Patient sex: F
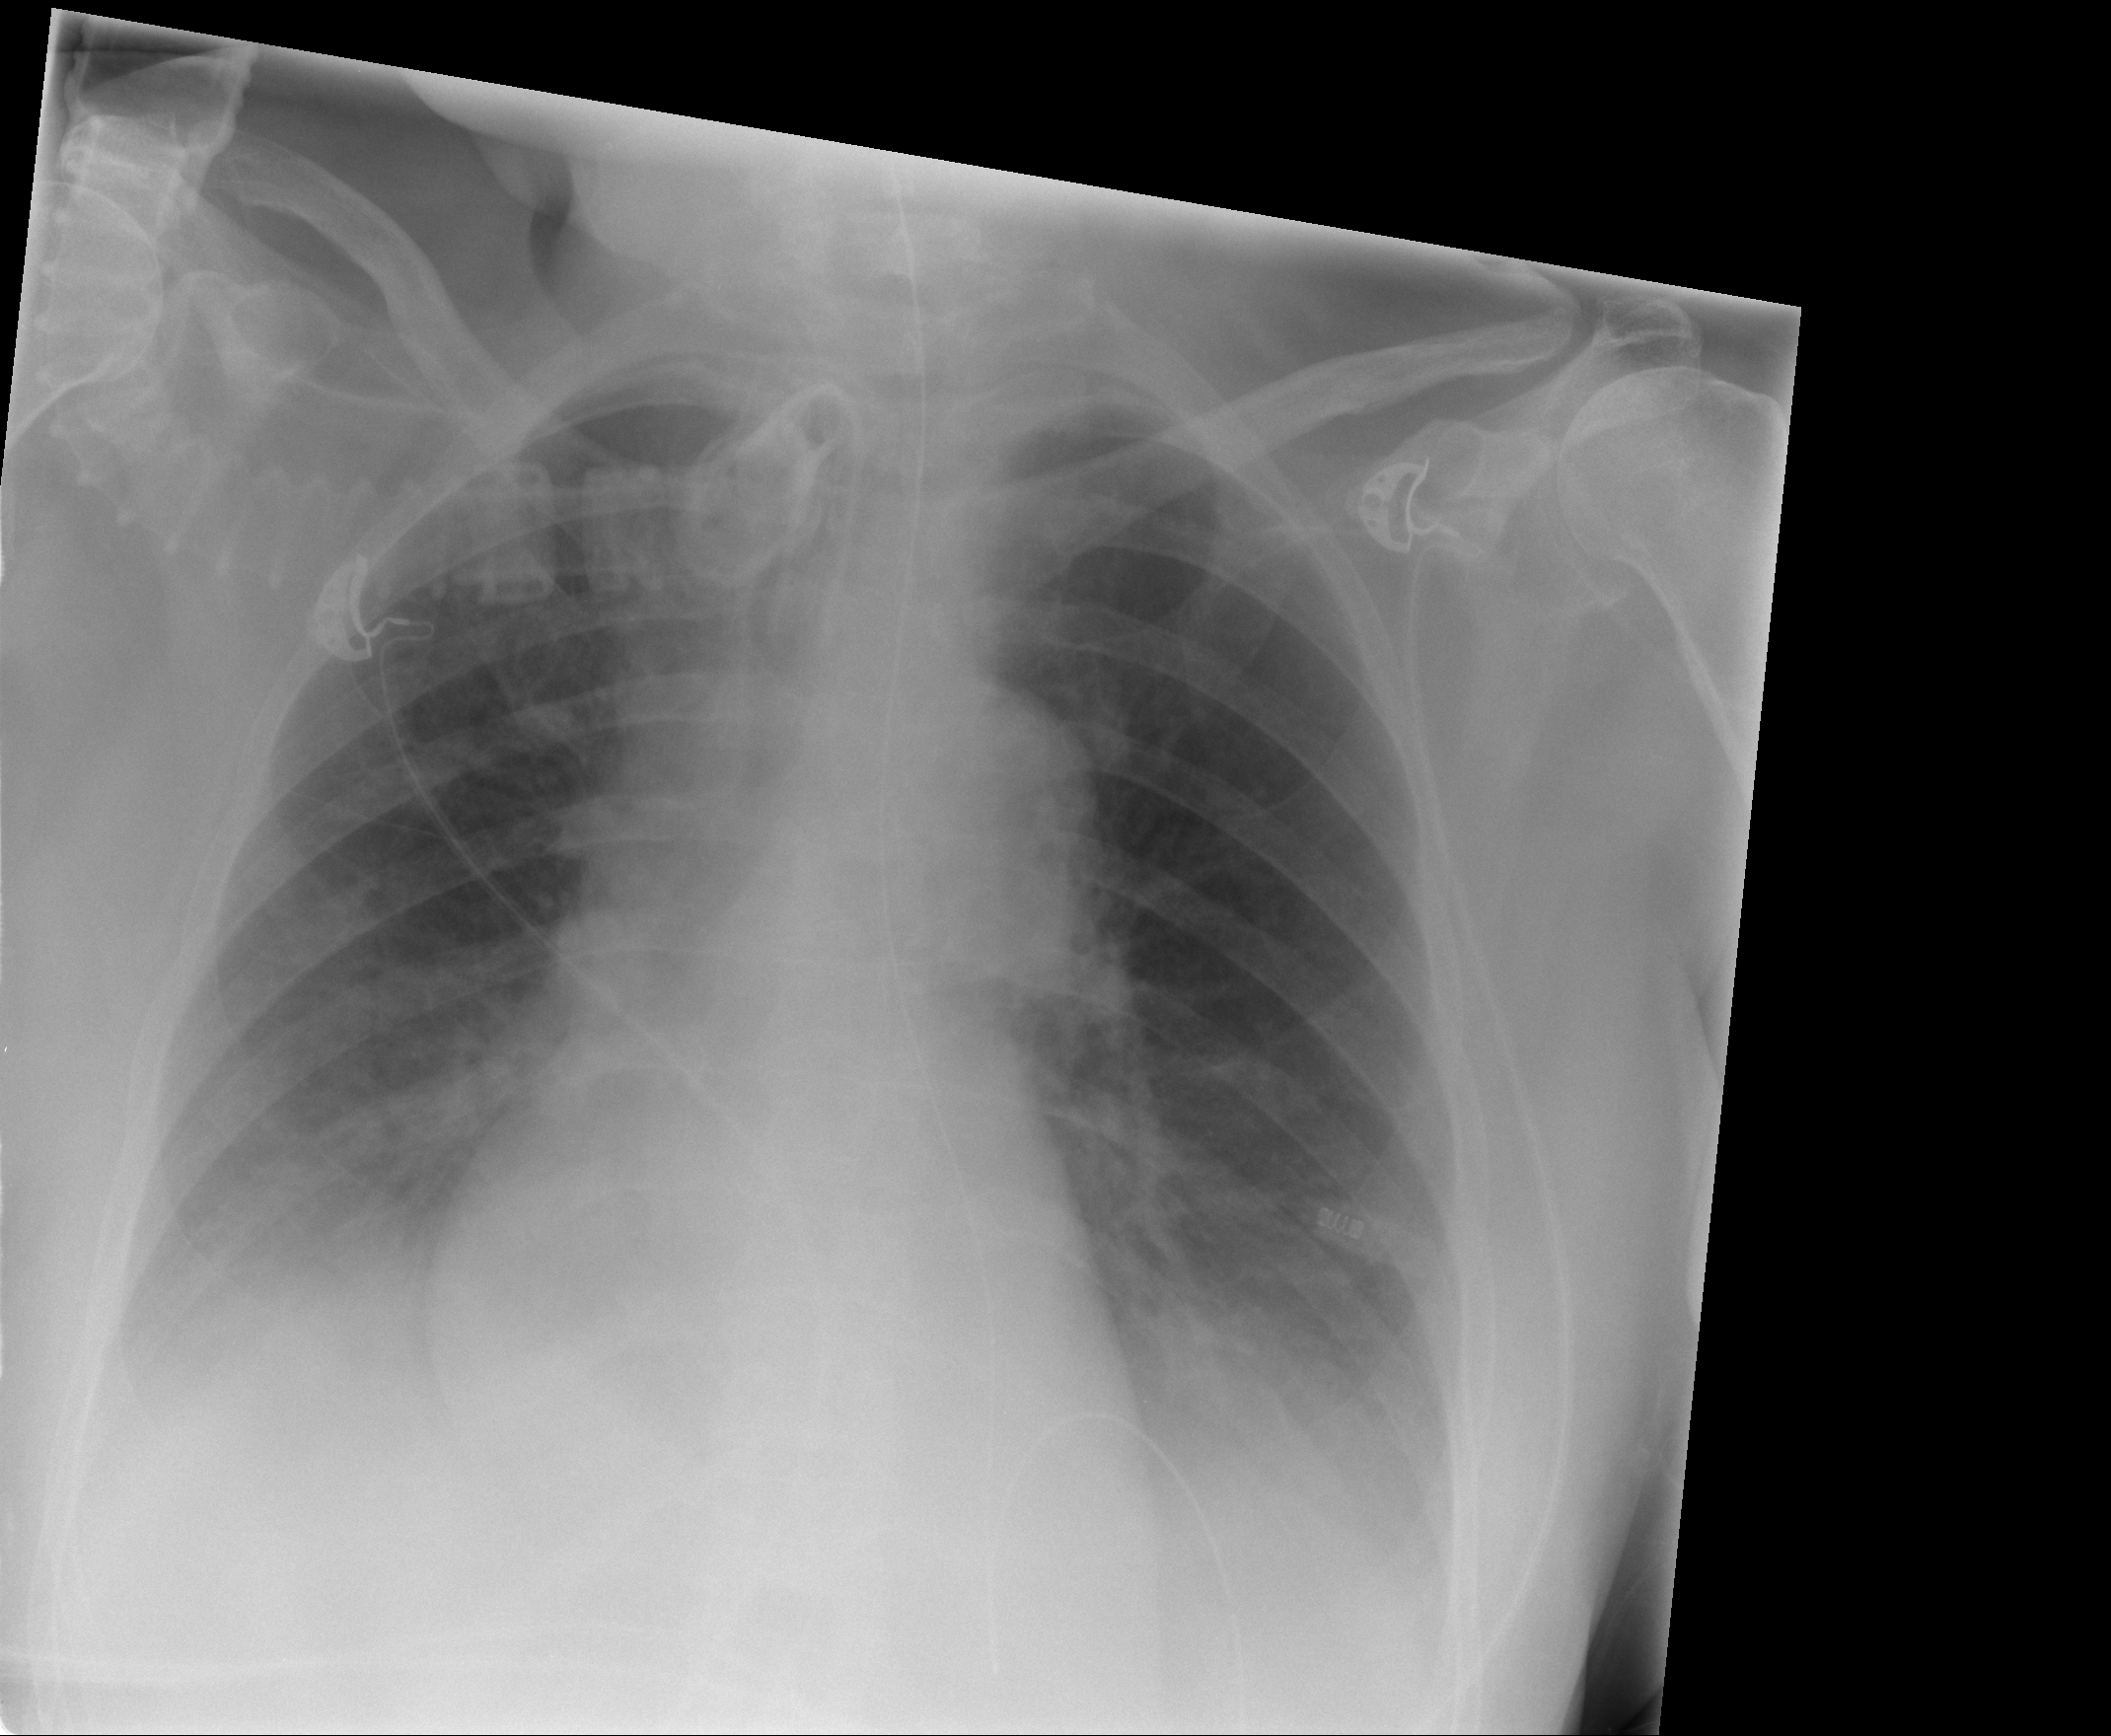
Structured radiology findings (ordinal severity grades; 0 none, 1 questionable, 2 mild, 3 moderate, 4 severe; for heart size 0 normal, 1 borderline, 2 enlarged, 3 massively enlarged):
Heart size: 0
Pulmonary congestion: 0
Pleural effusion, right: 2
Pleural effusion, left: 2
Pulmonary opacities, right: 2
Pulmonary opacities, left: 0
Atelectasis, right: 2
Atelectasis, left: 2